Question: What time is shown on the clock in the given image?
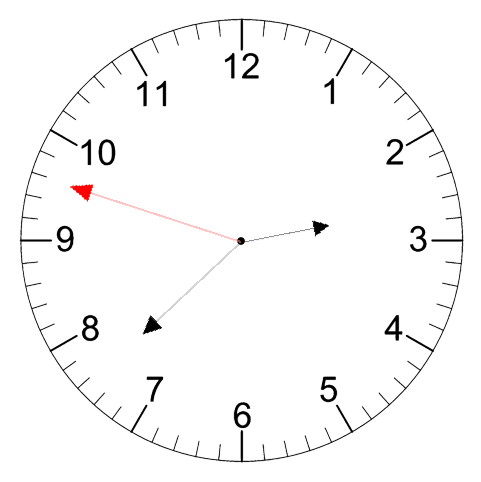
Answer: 02:37:48